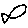
Label: fish